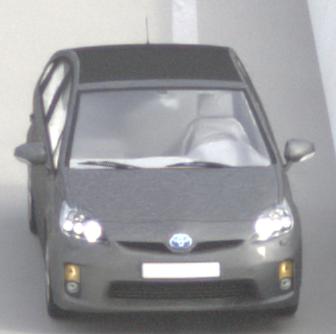
Make: Toyota
Model: Prius 1.5 Hybrid
Detailed model: Prius (HW2)
Model produced from: 2006/03
Model produced until: 2009/06
Doors: 5
Color: gray
Road condition: dry road
Daytime: morning or afternoon
Contrast: low contrast